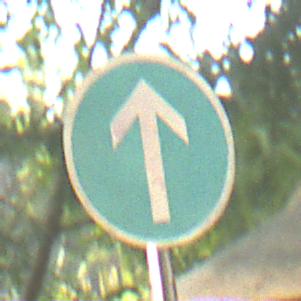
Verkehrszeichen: VorgeschriebeneFahrtrichtungGeradeaus
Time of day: SunriseSunset
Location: Outdoor (Suburban)
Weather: Clear
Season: NotSpecified
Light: Natural